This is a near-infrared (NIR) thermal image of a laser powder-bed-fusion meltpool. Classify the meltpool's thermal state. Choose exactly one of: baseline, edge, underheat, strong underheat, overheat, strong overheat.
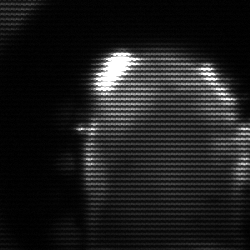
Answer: baseline